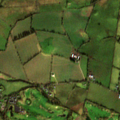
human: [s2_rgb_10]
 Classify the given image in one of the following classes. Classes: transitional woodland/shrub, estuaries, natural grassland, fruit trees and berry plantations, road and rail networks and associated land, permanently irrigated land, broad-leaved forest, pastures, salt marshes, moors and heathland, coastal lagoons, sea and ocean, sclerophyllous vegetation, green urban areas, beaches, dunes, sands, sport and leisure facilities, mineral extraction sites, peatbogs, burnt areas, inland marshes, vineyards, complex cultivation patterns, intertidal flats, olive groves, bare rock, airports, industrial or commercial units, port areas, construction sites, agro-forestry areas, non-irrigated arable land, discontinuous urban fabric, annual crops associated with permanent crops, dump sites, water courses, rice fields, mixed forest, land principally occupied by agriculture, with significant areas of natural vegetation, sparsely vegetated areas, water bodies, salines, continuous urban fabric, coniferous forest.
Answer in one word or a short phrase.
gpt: sport and leisure facilities, non-irrigated arable land, pastures